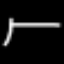
Label: octagon